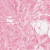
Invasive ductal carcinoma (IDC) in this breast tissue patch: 0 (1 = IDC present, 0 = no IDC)